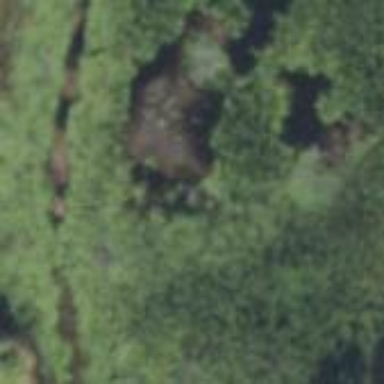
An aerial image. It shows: Marshy wetland area.